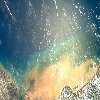
Label: water